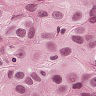
Metastatic tissue present: yes